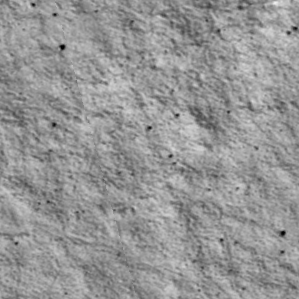
Label: non_frost